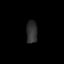
Tissue: lung
Cell type: Epithelial cells
Senescence score: 0.1849
Nuclear area (px): 243
Mean DAPI intensity: 47.679